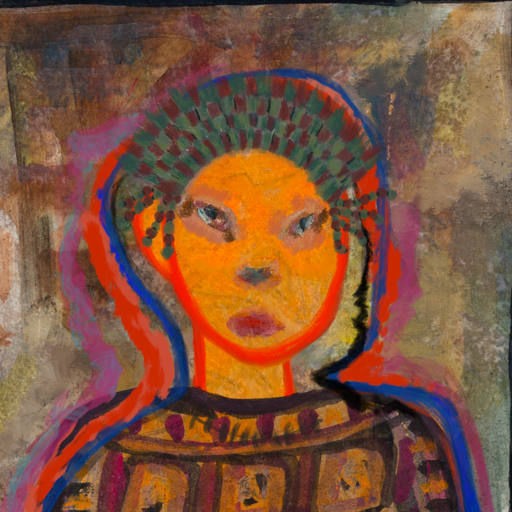
Background: Mosgoul, Head And Neck Front: Sisters, Face Front: Boggyland, Bust: Doll, Hair Front: Experience, Head Accessory: After_Raid_Crown, Second Necklace: Blank, Necklace: In_The_Sun, Baby: Blank